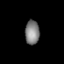
Tissue: prostate
Cell type: T cells
Senescence score: 0.7889
Nuclear area (px): 341
Mean DAPI intensity: 127.39